Question:
Referencing the screenshot above, I changed the name of the lowest-level folder in the tree. For example, I changed "Chips" to "chips." Oddly, Git refuses to recognize the following command when I try to add it to the commit:
'''
git add public/images/chips/
'''
The only way I can get it to add the file to the commit is by adding an actual file in the subfolder.
Any ideas how to handle?
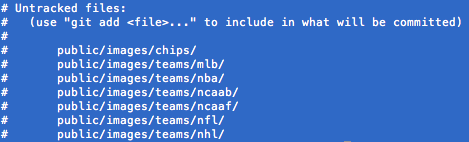
Answer: In general when changing file or directory names, you'll want to use the following:
'''
git mv oldfile newfile
'''
This will tell git to actually add the changes so that you can commit them. So, try manually changing it back with
'''
mv chips Chips
'''
and then run
'''
git mv Chips chips
'''